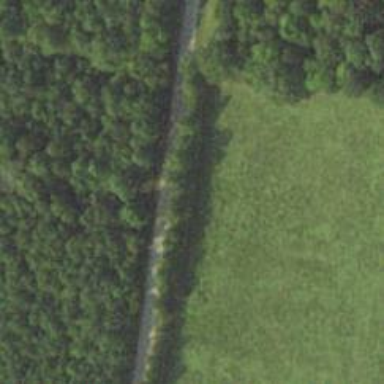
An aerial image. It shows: Tertiary road.